Question: Can I create custom horizontal menu in android? I mean something like this:

I want to be able select level and drag level by finger.
What methods should i use?
'LinearLayout' with 'android.orientation="horizontal"', or something else
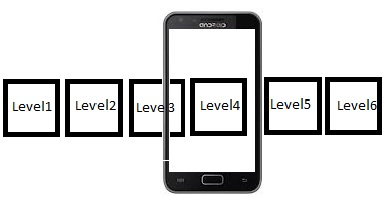
Answer: Android provides a 'HorizontalScrollView' for this.
For more information visit the <URL>